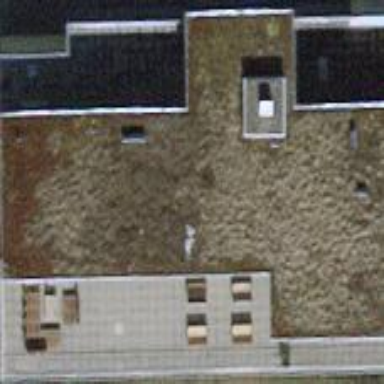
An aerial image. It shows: Flat-roofed apartment building.